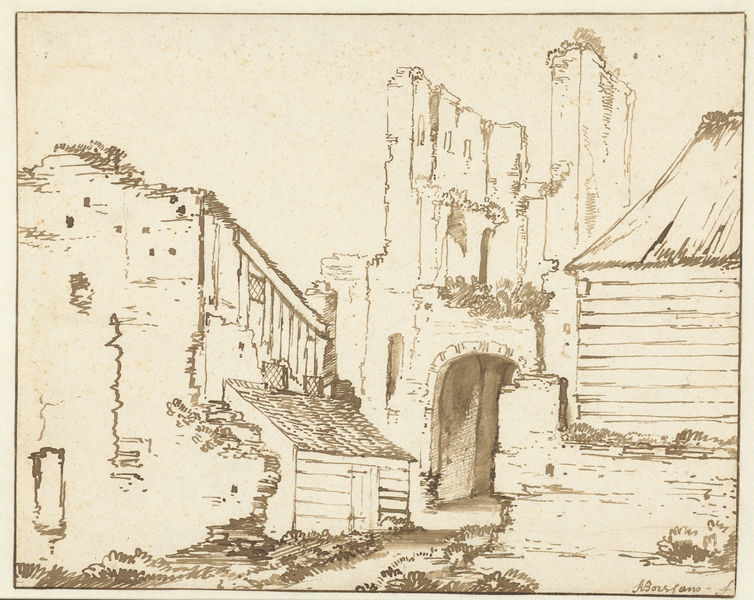
Titel: Voorpoort van de Ruïne van Brederode
Künstler: Anthonie van Borssom
Standort: Amsterdam
Institution: Rijksmuseum
Schlagwörter: himmel, braun, fenster, holz, skizze, tür, zeichnung, dach, gras, weg, wiese, beige, alt, rahmen, steine, häuser, kirche, wege, pflanzen, schuppen, bauernhof, hof, idylle, tor, ruine, burg, torbogen, ruinen, tinte, mauern, verfallen, römisch, burgruine, bogen